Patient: sex M, age 71
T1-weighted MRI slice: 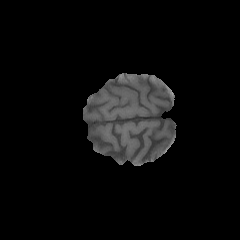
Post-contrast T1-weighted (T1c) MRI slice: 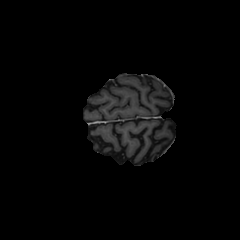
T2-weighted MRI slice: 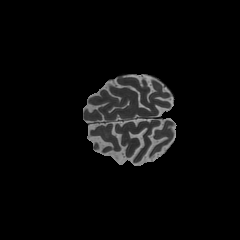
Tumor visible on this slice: no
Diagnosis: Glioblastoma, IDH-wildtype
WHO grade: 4